Question: I have a panel (with GridLayout()) embedded on JFrame.
As per my requirement :-
- -
Everything is working fine, except below two listed problems :
1. Dimensions of JButton are changed on revalidation.
2. Initial dimensions of JButton are very large(How to restrict dimension of JButton)
For reference, have a look at this .
And Please find below modified Code listings :-
TestFrame.java
'''
package com.test;
import java.awt.BorderLayout;
import java.awt.Component;
import java.awt.GridLayout;
import java.awt.event.ActionEvent;
import java.awt.event.ActionListener;
import javax.swing.JComponent;
import javax.swing.JFrame;
import javax.swing.JPanel;
import javax.swing.JScrollPane;
public class TestFrame extends JFrame implements ActionListener{
final JPanel panel ;
private TestFrame() {
setExtendedState(JFrame.MAXIMIZED_BOTH) ;
setDefaultCloseOperation(JFrame.DISPOSE_ON_CLOSE) ;
panel = new JPanel() ;
panel.setLayout( new GridLayout(0, 1) ) ;
for(int i = 1 ; i <= 3 ; ++i){
TButton btn = new TButton("User " + i + " [Toggle Button for TextArea " + i + "] (Click)") ;
panel.add(btn) ; btn.addActionListener(this) ; panel.add(new JScrollPane(btn.getLoggingArea())) ;
}
add(panel, BorderLayout.CENTER) ;
setVisible(true) ;
setExtendedState(JFrame.MAXIMIZED_BOTH) ;
}
@Override
public void actionPerformed(ActionEvent e) {
TButton btn = (TButton) e.getSource() ;
JPanel parent = (JPanel) btn.getParent() ;
int index = getIndex(parent, btn) ;
if(btn.isLoggingAreaVisible()){
parent.remove( parent.getComponent(index + 1) ) ;
btn.setLoggingAreaVisible(false) ;
}else{
parent.add(new JScrollPane(btn.getLoggingArea()), index + 1) ;
btn.setLoggingAreaVisible(true) ;
}
parent.revalidate() ;
parent.repaint() ;
}
private int getIndex(JComponent parent, Component btn) {
Component []comps = parent.getComponents() ;
for(int i = 0 ; i < comps.length ; ++i){
if( comps[i].equals(btn) ){
return i ;
}
}
return -1 ;
}
public static void main(String[] args) {
new TestFrame() ;
}
}
'''
TButton.java
'''
package com.test;
import javax.swing.JButton;
import javax.swing.JTextArea;
public class TButton extends JButton{
private JTextArea loggingArea ;
private boolean loggingAreaVisible = true ;
public TButton(String threadName) {
super(threadName) ;
initComponents(threadName) ;
}
public void initComponents(String threadName) {
String str = "1. By default large buttons are displayed." + "
" +
" But, I want buttons with a little small dimensions." + "
" +
"2. On click of above button, above button expands to cover space used by this textArea." + "
" +
" But, what I want, that button size does not changes onClick, only textArea length increases/decreases." ;
loggingArea = new JTextArea(getText() + " textArea." + "
" + str + "
" + "Type Here...") ;
}
public boolean isLoggingAreaVisible() {
return loggingAreaVisible;
}
public void setLoggingAreaVisible(boolean loggingAreaVisible) {
this.loggingAreaVisible = loggingAreaVisible;
}
public JTextArea getLoggingArea() {
return loggingArea;
}
}
'''
Thanks,
Rits :)
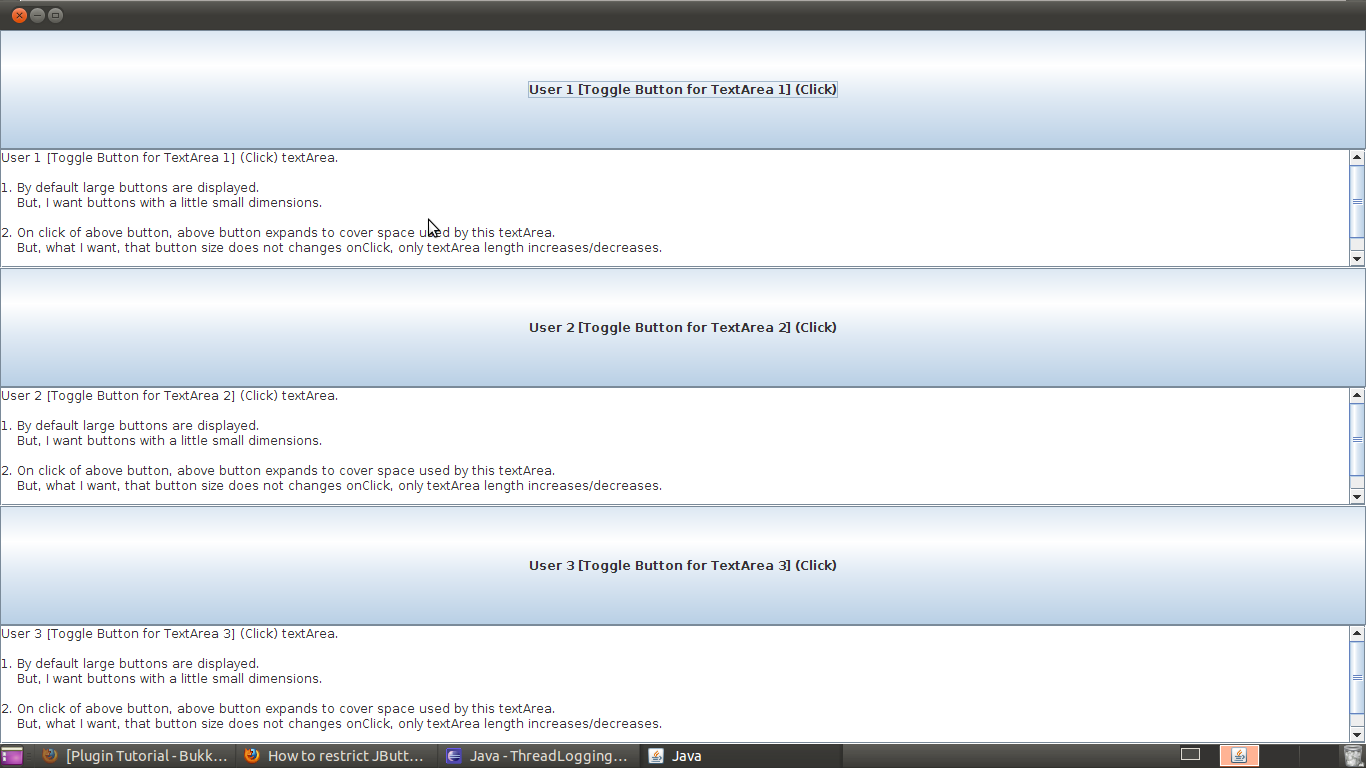
Answer: Use e.g. vertical BoxLayout instead of GridLayout